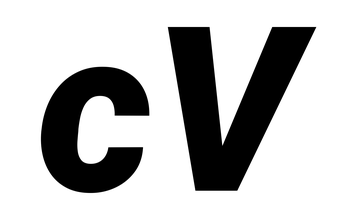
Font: Roboto-Italic_Black_Italic